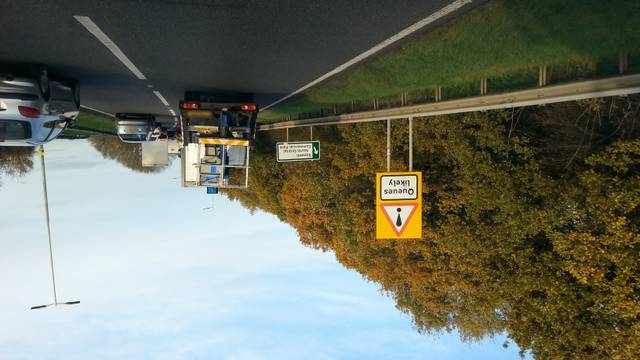
Region: United Kingdom
Coordinates: 51.731, -0.3209